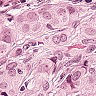
Metastatic tissue present: yes